Question: I am trying to design my android layout based on the prototype I made, the prototype is given below. The area marked in black solid outline is what I am currently working at but have no clue on how to make it? All I have right now is a root view of LinearLayout. Any ideas on how I design the selected area?

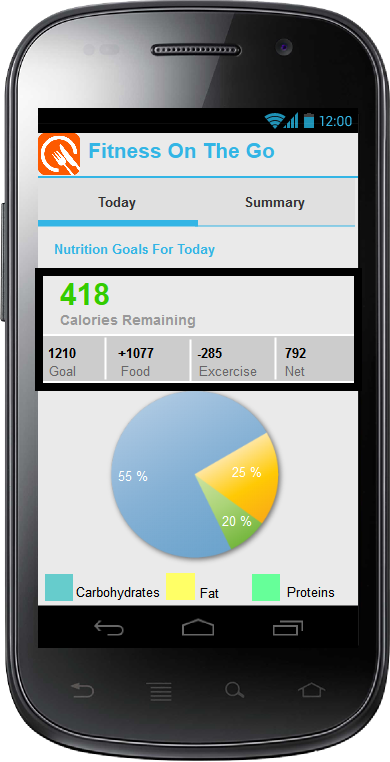
Answer: I have made sample for you. See if it works
'''
<?xml version="1.0" encoding="utf-8"?>
<LinearLayout xmlns:android="http://schemas.android.com/apk/res/android"
android:layout_width="match_parent"
android:layout_height="match_parent"
android:background="#000000"
android:orientation="vertical" >
<LinearLayout
android:layout_width="match_parent"
android:layout_height="60dp"
android:background="#f9f9f9"
android:orientation="vertical" >
<TextView
android:layout_width="wrap_content"
android:layout_height="wrap_content"
android:layout_marginLeft="20dp"
android:text="418"
android:textColor="#37c100"
android:textSize="33sp" />
<TextView
android:layout_width="wrap_content"
android:layout_height="wrap_content"
android:layout_marginLeft="20dp"
android:text="Calories Remaining"
android:textColor="#000000"
android:textSize="16sp"
android:textStyle="bold" />
</LinearLayout>
<View
android:layout_width="match_parent"
android:layout_height="2dp"
android:background="#ffffff" />
<LinearLayout
android:layout_width="match_parent"
android:layout_height="80dp"
android:background="#c7c7c7" >
<LinearLayout
android:layout_width="0dp"
android:layout_height="match_parent"
android:layout_weight="1"
android:gravity="center"
android:orientation="vertical"
android:textColor="#f5f5f5" >
<TextView
android:layout_width="wrap_content"
android:layout_height="wrap_content"
android:layout_marginLeft="5dp"
android:text="418"
android:textColor="#37c100"
android:textSize="13sp" />
<TextView
android:layout_width="wrap_content"
android:layout_height="wrap_content"
android:layout_marginLeft="5dp"
android:text="Calories Remaining"
android:textColor="#000000"
android:textSize="13sp"
android:textStyle="bold" />
</LinearLayout>
<View
android:layout_width="2dp"
android:layout_height="match_parent"
android:layout_marginBottom="3dp"
android:layout_marginTop="3dp"
android:background="#ffffff" />
<TextView
android:layout_width="0dp"
android:layout_height="match_parent"
android:layout_weight="1"
android:gravity="center"
android:textColor="#f5f5f5" />
<View
android:layout_width="2dp"
android:layout_height="match_parent"
android:layout_marginBottom="3dp"
android:layout_marginTop="3dp"
android:background="#ffffff" />
<TextView
android:layout_width="0dp"
android:layout_height="match_parent"
android:layout_weight="1"
android:gravity="center"
android:textColor="#f5f5f5" />
<View
android:layout_width="2dp"
android:layout_height="match_parent"
android:layout_marginBottom="3dp"
android:layout_marginTop="3dp"
android:background="#ffffff" />
<TextView
android:layout_width="0dp"
android:layout_height="match_parent"
android:layout_weight="1"
android:gravity="center"
android:textColor="#f5f5f5" />
</LinearLayout>
<View
android:layout_width="match_parent"
android:layout_height="2dp"
android:background="#ffffff" />
</LinearLayout>
'''